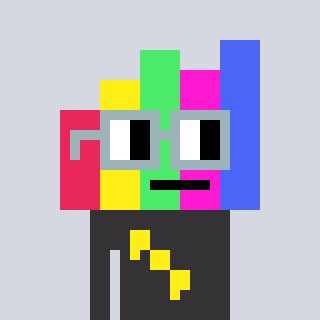
a pixel art character with square dark gray glasses, a bar chart-shaped head and a grayscale-colored body on a cool background